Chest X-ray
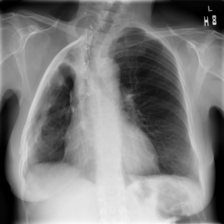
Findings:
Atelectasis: negative
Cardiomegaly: negative
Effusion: negative
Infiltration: negative
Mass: negative
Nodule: negative
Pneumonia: negative
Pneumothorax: negative
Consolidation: negative
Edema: negative
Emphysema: negative
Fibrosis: negative
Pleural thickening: negative
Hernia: negative